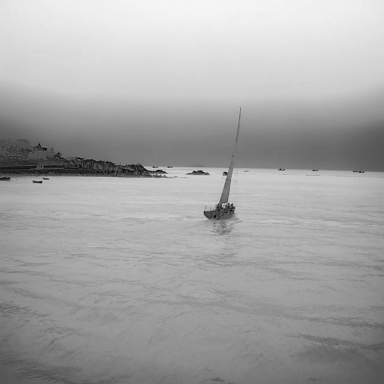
There are nine bulk_carriers in the infrared image.